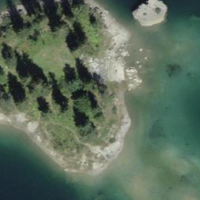
EUNIS habitat code: 14
Species observed at this site:
Tachybaptus ruficollis
Corvus corone
Turdus philomelos
Dendrocopos major
Vaccinium myrtillus
Turdus viscivorus
Buteo buteo
Sylvia atricapilla
Phylloscopus collybita
Poecile palustris
Erithacus rubecula
Phoenicurus ochruros
Sitta europaea
Phoenicurus phoenicurus
Certhia familiaris
Nucifraga caryocatactes
Aglais urticae
Garrulus glandarius
Falco tinnunculus
Corvus corax
Periparus ater
Cyanistes caeruleus
Lophophanes cristatus
Anas platyrhynchos
Accipiter gentilis
Troglodytes troglodytes
Fringilla coelebs
Regulus ignicapilla
Passer domesticus
Ptyonoprogne rupestris
Carduelis carduelis
Turdus merula
Columba palumbus
Phalacrocorax carbo
Tachymarptis melba
Parus major
Milvus migrans
Milvus milvus
Regulus regulus
Aquila chrysaetos
Phylloscopus trochilus
Motacilla alba